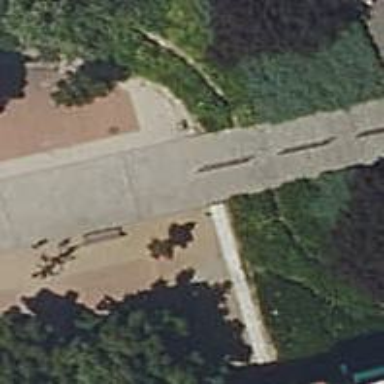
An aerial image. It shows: Footway made of paving stones.